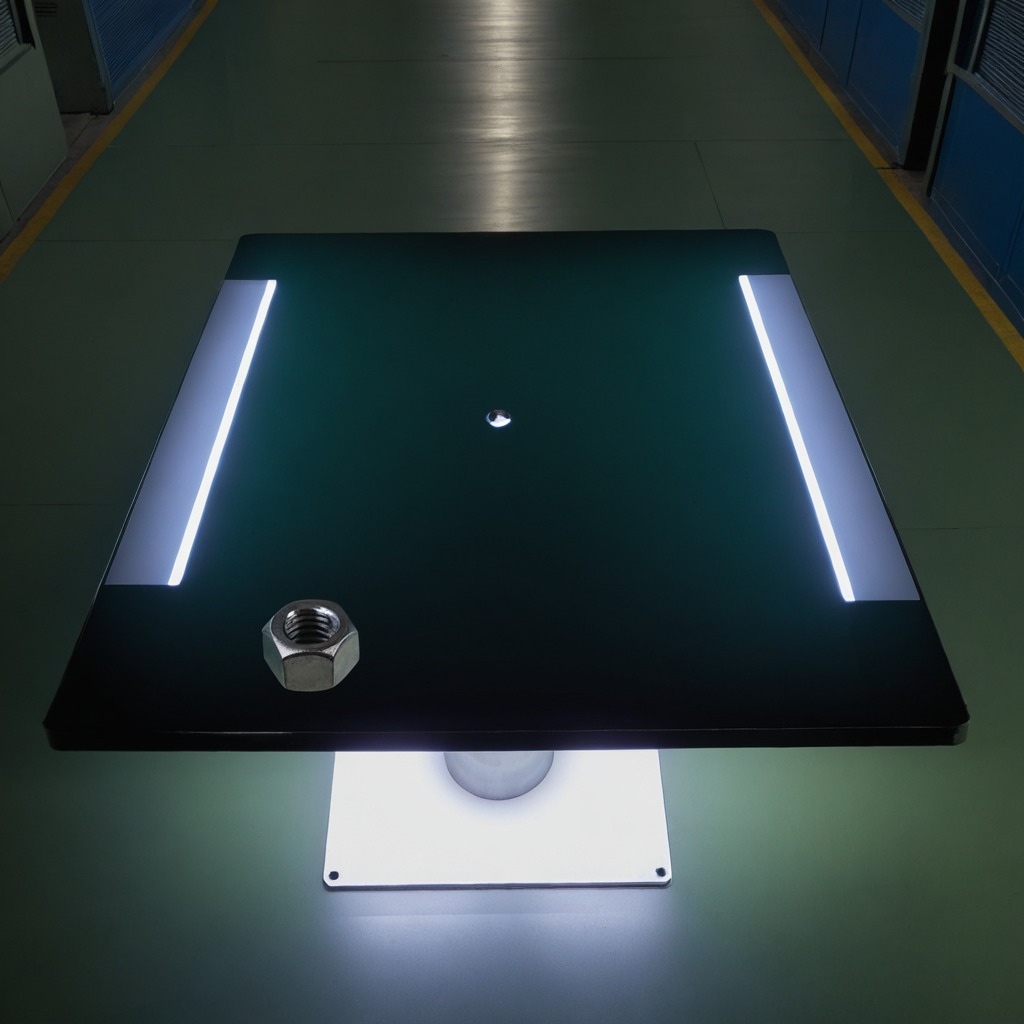
A metal nut is lying on the table.